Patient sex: F
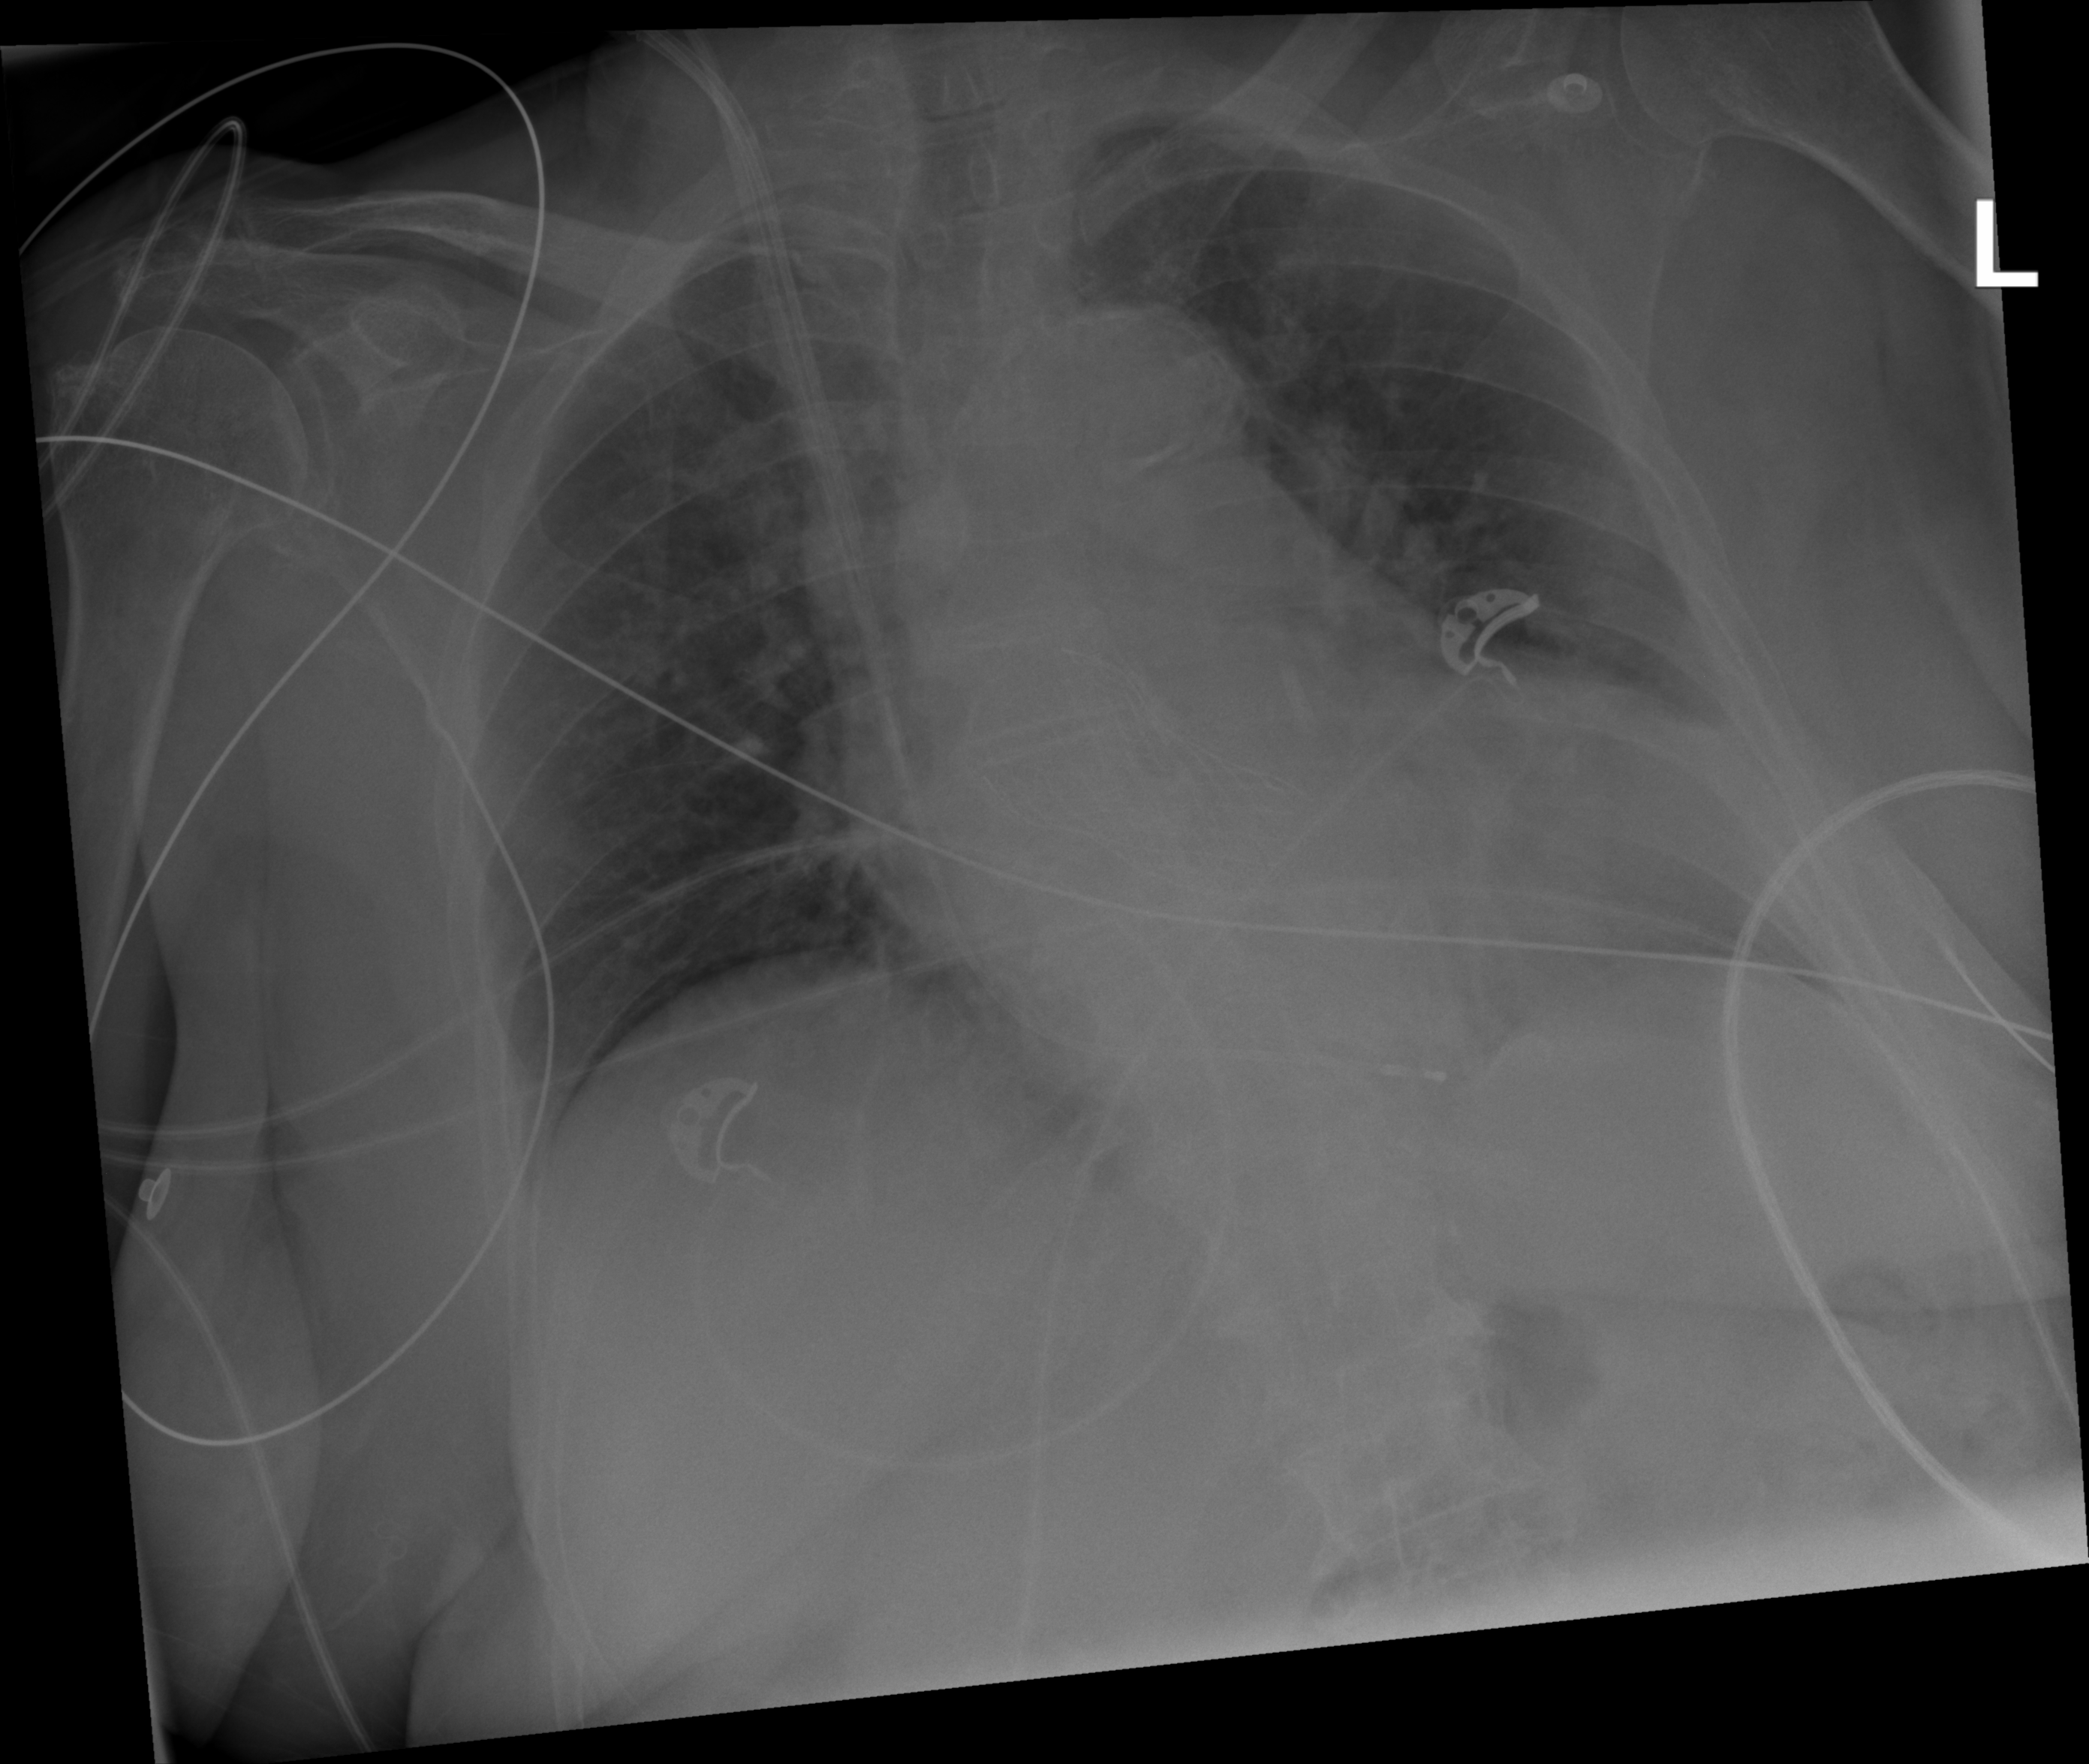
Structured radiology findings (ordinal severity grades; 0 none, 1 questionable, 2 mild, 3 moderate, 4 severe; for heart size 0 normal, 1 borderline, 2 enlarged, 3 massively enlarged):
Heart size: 0
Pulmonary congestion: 0
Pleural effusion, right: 0
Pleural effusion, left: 2
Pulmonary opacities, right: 0
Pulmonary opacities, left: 0
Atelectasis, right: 0
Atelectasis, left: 0